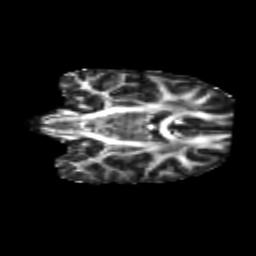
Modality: FA
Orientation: coronal
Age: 35
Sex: female
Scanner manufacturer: siemens
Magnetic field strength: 3 T
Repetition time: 1.8 s
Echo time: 0.07 s